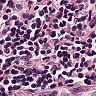
Metastatic tissue present: no